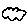
Label: cloud